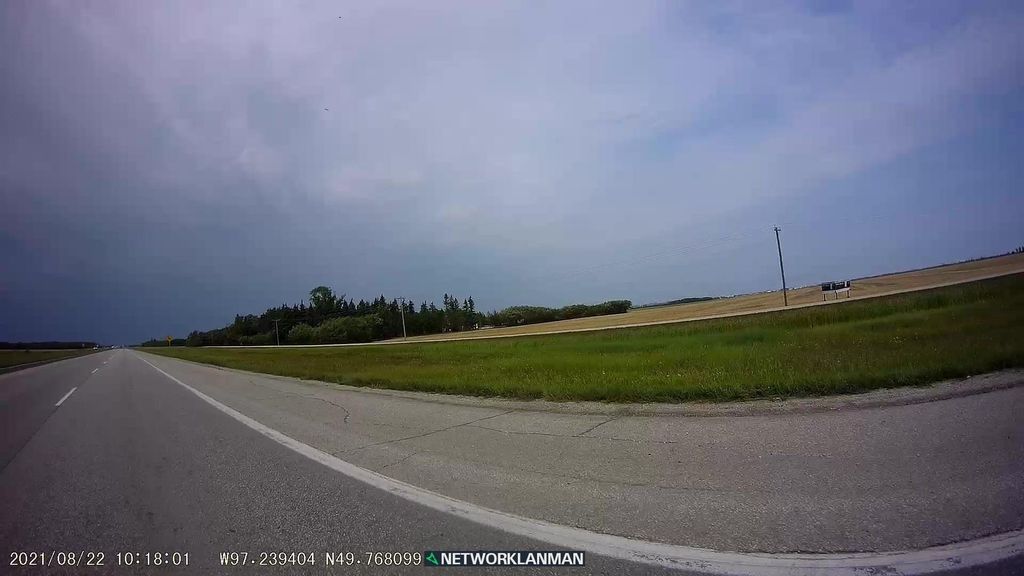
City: winnipeg